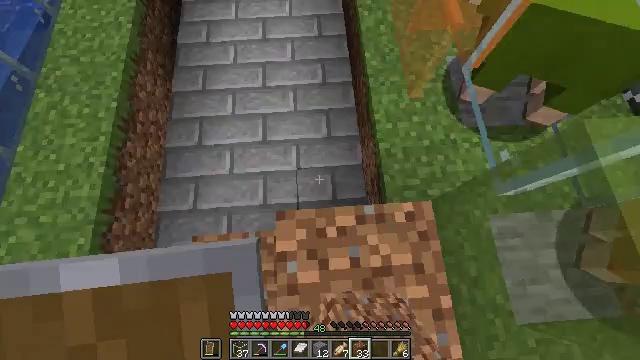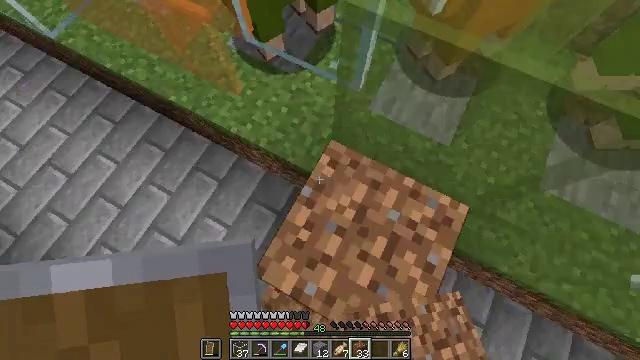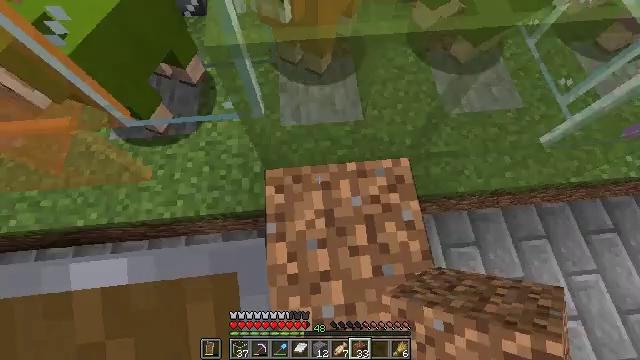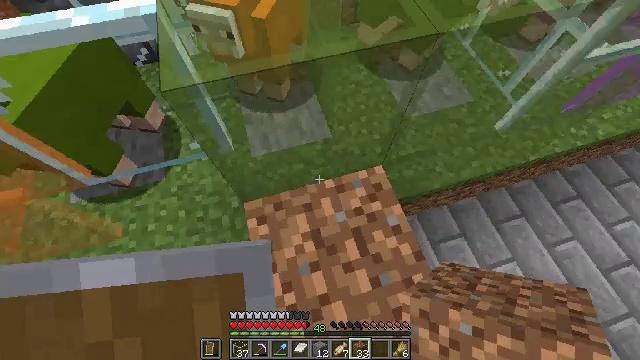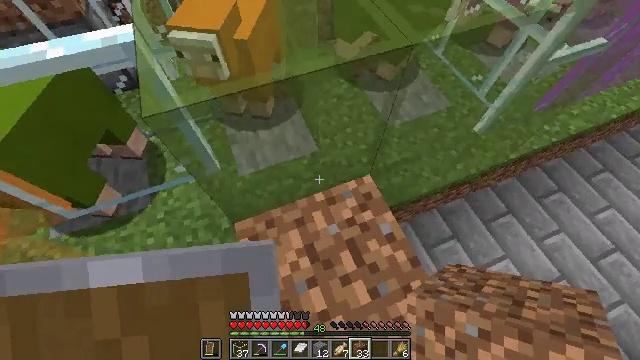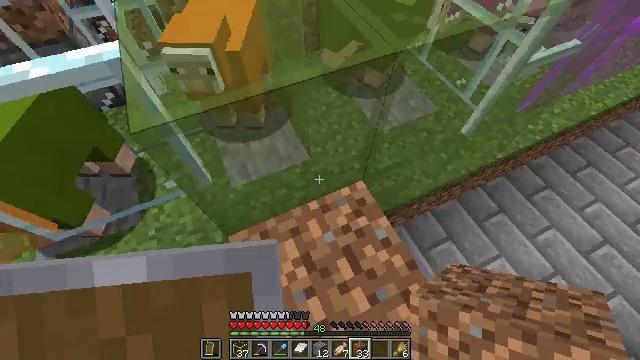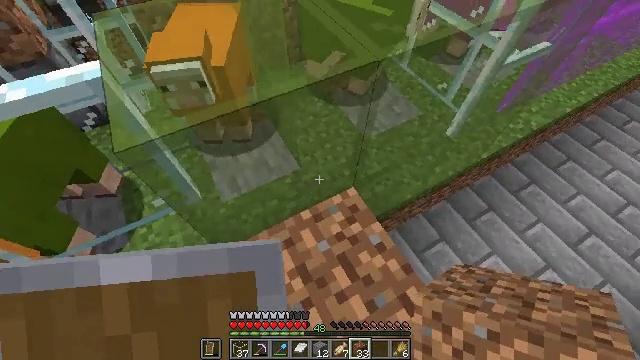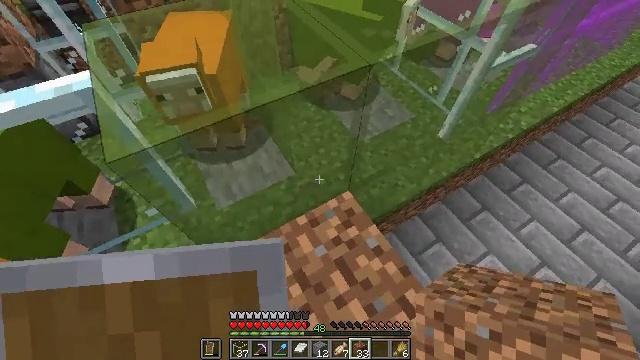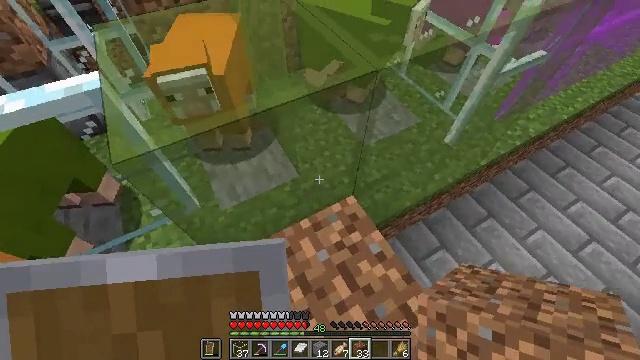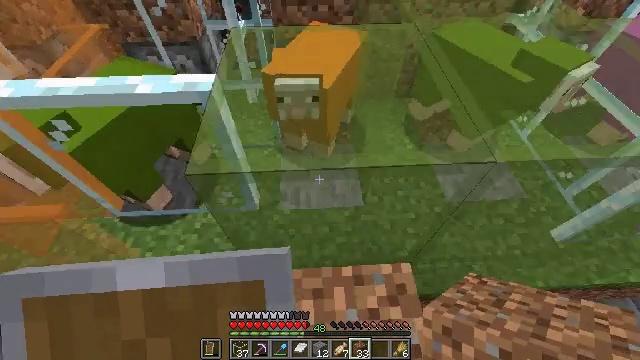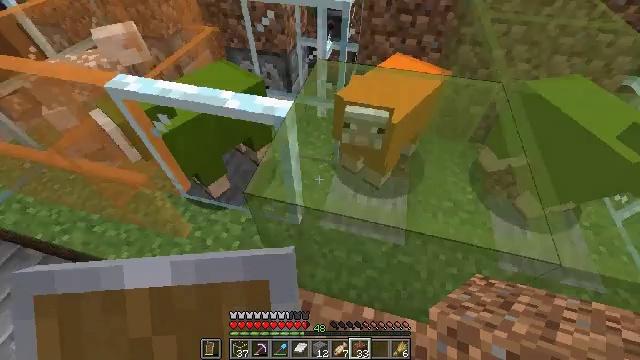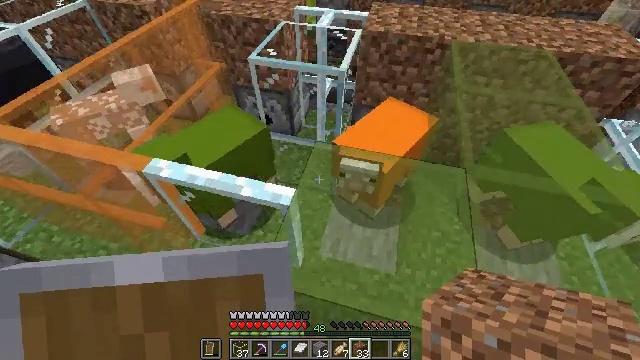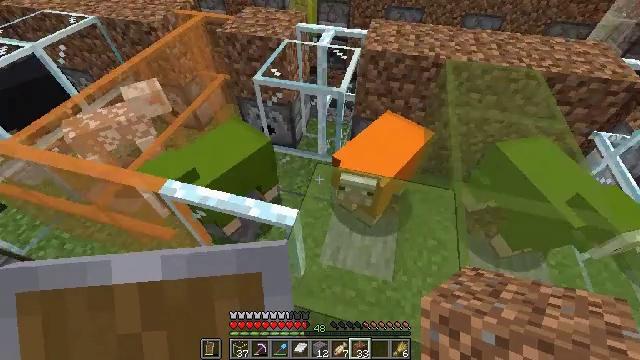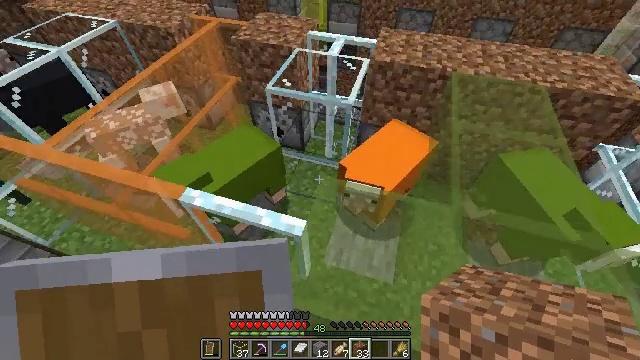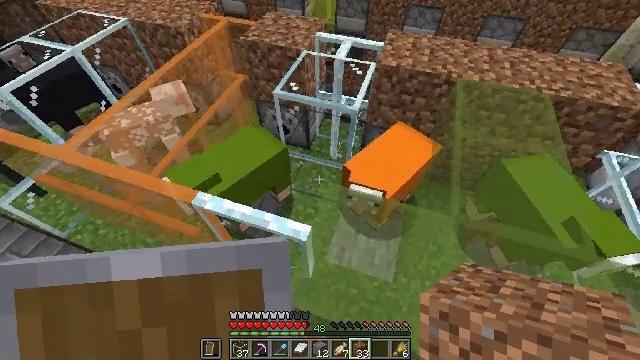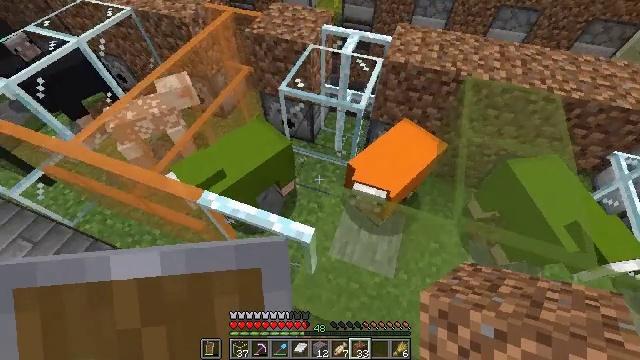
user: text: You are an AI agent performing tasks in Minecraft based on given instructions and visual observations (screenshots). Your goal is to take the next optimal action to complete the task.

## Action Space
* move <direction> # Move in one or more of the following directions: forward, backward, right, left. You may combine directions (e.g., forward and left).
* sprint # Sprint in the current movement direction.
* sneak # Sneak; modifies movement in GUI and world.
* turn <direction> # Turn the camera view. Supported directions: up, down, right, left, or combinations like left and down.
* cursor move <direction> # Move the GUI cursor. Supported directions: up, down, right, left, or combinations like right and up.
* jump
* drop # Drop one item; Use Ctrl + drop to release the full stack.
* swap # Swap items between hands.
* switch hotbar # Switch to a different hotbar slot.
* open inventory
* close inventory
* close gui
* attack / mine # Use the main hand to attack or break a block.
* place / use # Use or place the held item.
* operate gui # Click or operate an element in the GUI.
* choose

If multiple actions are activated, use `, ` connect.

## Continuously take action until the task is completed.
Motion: motion action
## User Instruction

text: Break the glass block.
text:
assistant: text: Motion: turn right
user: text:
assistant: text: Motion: turn right and up
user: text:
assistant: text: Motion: turn right and up
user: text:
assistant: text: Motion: turn right and up
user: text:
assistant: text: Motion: turn right and up
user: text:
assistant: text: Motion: turn right and up
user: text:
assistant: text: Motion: turn right and up
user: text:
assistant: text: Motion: move forward, turn left
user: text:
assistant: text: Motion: move forward, turn left and up
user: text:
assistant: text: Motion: move forward, turn left and up, jump
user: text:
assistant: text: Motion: move forward, jump
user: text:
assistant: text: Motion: move forward, jump
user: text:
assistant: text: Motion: move forward, turn left and down, jump
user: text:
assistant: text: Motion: move forward, turn left and down
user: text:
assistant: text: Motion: move forward, turn left and down
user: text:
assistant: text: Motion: no_op
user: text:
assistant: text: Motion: no_op
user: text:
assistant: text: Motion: no_op
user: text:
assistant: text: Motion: turn down
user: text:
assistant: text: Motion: turn down
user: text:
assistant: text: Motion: turn left and down
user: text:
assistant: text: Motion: no_op
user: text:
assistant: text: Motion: no_op
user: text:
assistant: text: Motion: turn right and down
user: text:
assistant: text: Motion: turn right and down
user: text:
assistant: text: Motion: move forward, turn right
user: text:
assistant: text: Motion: move forward
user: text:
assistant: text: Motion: move forward
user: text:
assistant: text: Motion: no_op
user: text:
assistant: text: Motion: turn down